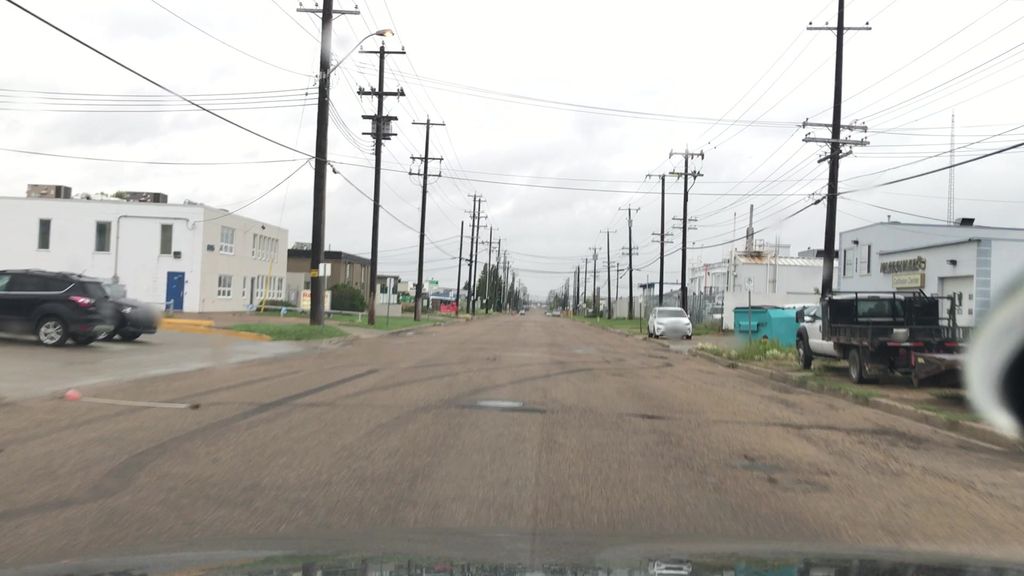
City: edmonton